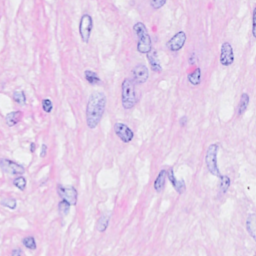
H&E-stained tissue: Breast